Question: First, the a lecturer will login. Then the lecturer will be redirect to the dashboard page. It will display the course that the lecturer teach.
Below is the database:

Login code:
'''
<?php
session_start(); // Starting Session
$error=''; // Variable To Store Error Message
if (isset($_POST['submit'])) {
if (empty($_POST['login_id']) || empty($_POST['login_password'])) {
$error = "ID or Password is invalid";
}
else
{
// Define $login_id and $login_password
$login_id=$_POST['login_id'];
$login_password=$_POST['login_password'];
// Establishing Connection with Server by passing server_name, user_id and password as a parameter
$connection = mysql_connect("localhost", "root", "");
// To protect MySQL injection for Security purpose
$login_id = stripslashes($login_id);
$login_password = stripslashes($login_password);
$login_id = mysql_real_escape_string($login_id);
$login_password = mysql_real_escape_string($login_password);
// Selecting Database
$db = mysql_select_db("attendance_system", $connection);
// SQL query to fetch information of registerd users and finds user match.
$query = mysql_query("select * from login where login_id='$login_id' AND login_password='$login_password'", $connection);
$rows = mysql_num_rows($query);
if ($rows == 1) {
if (strlen($login_id) == 10) {
$_SESSION['login_user']=$login_id; // Initializing Session
header("location: dashboard-lecturer.php"); // Redirecting To Other Page
}
if (strlen($login_id) == 6) {
$_SESSION['login_user']=$login_id; // Initializing Session
header("location: dashboard-HEA.php"); // Redirecting To Other Page
}
if (strlen($login_id) == 5) {
$_SESSION['login_user']=$login_id; // Initializing Session
header("location: dashboard-prog_coordinator.php"); // Redirecting To Other Page
}
} else {
$error = "ID or Password is invalid";
}
mysql_close($connection); // Closing Connection
}
}
?>
'''
My scratch code to display the data:
'''
<?php
$counter = 1;
$data = "SELECT * FROM course";
$result = mysql_query($data) or die(mysql_error());
while($info = mysql_fetch_array( $result ))
{
$course_code = $info['course_code'] ;
$course_name = $info['course_name'] ;
?>
<tr>
<td><?php echo $counter;
$counter++; ?>
</td>
<td><?php echo $course_code; ?>
<ul class="table-mobile-ul visible-xs list-unstyled">
<li>Course Name: <?php echo $course_name; ?></li>
</ul>
</td>
<td class="hidden-xs"><?php echo $course_name; ?></td>
<td class='col-medium center'><a href='lec/stud_att_record.php'><button type='button' class='btn btn-sm btn-primary'><span class='glyphicon glyphicon-search'></span>View Students Attendance</button></a></td>
</tr>
<?php
}
?>
'''
My problem is that I dont know how to code for the SELECT query so that the course displayed will only show the course that the lecturer teach only.
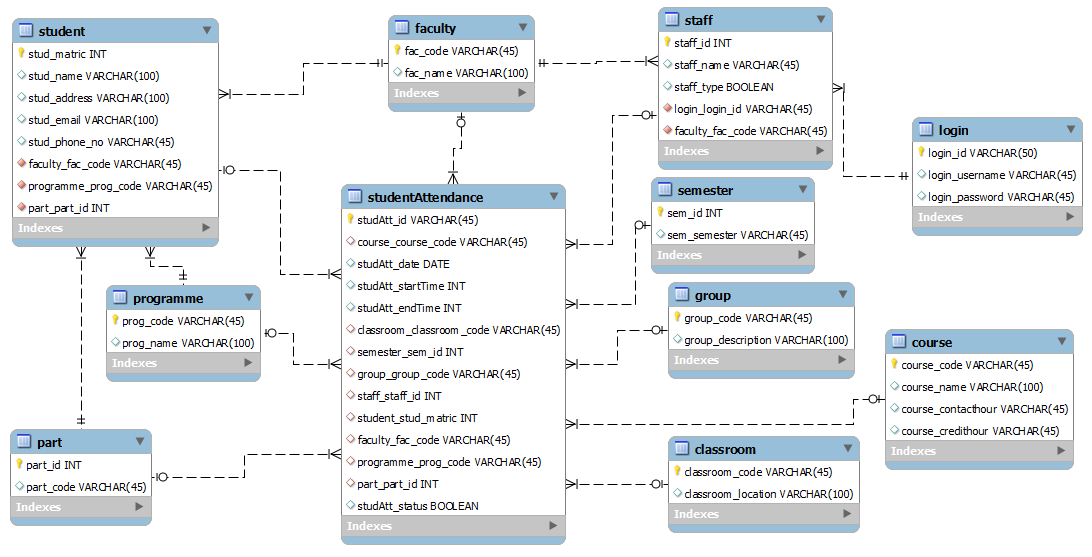
Answer: > So, I want to avoid redundant data in the course table
Correct me if i'm wrong.
Each time u want to avoid redundants datas in the course table.
the studentAttendance Table.
BUT nb_students > nb_teachers (i believe) :
Therefore u'll get tons of informations in the student presence table (the classroom, the program, the semester) which belongs to the course table and .
Anyway the only way i see to get all the courses the lecturer do is :
'''
- JOIN the StudentAttendance with login_id of the current teacher
Result : returns all the student present in ALL the teacher's courses.
- + GROUP BY id_course
Result : returns all the teacher's course_id
- + JOIN with course_table
Result : so we'll able to display the name of the course instead of id.
EDIT :
- JOIN staff table with login table
Result : so u target the teacher related to the $_SESSION('login_id').
'''
QUERY will looks like this :
'''
SELECT course_name, staffAttendance.course_course_id
FROM login, course, staff, staffAttendance
WHERE staffAttendance.staff_staff_id = staff.staff_id AND
staffAttendance.course_course_code = course.course_code AND
staff.login_login_id = login.login_id AND
login.login_id = $_SESSION['login_user']
GROUP BY staffAttendance.course_course_id
'''
BTW it's very ugly.